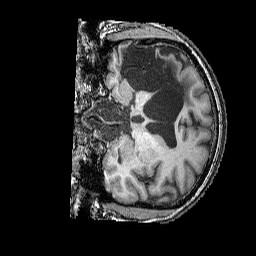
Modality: T1w
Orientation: coronal
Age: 43
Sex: male
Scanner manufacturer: siemens
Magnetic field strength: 3 T
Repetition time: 2.25 s
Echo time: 0.00415 s